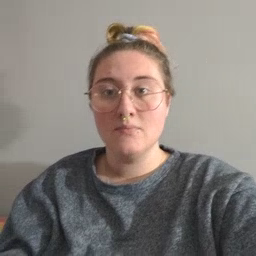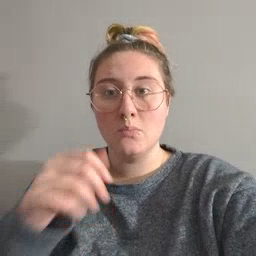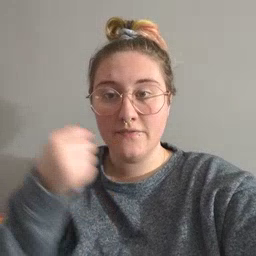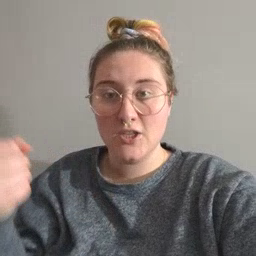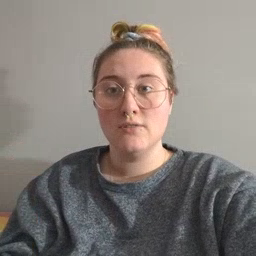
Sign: refrigerator